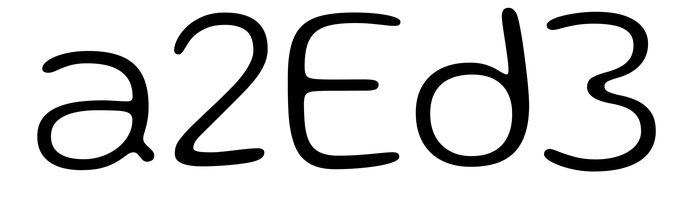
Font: Gluten_ExtraLight